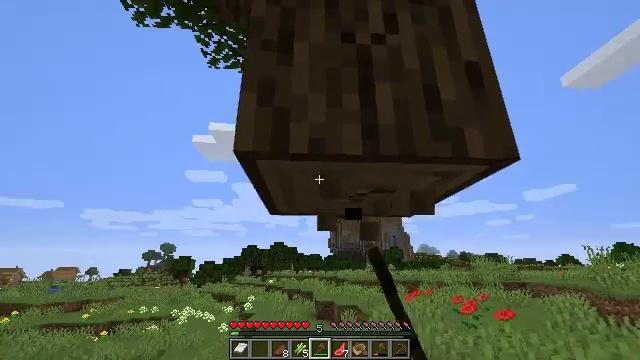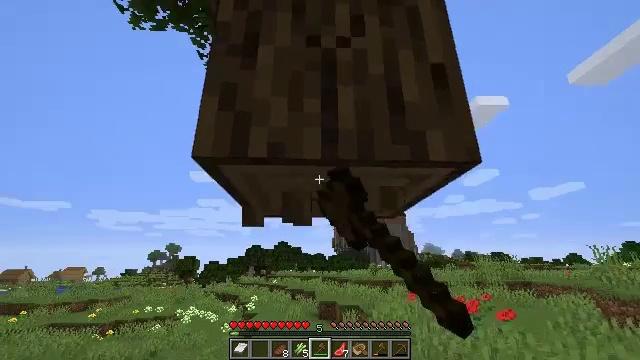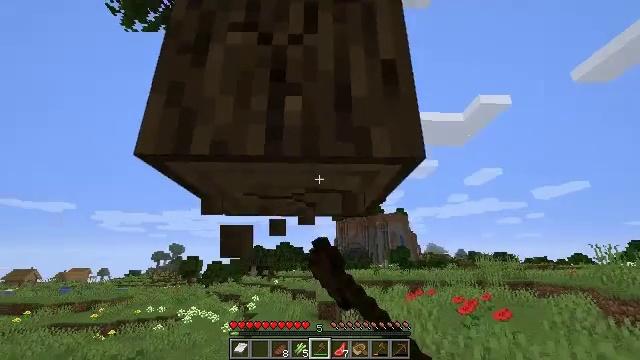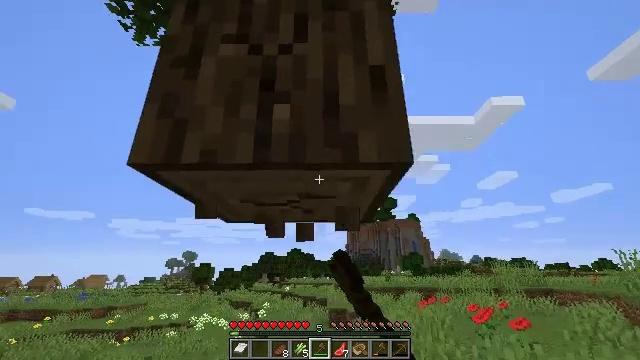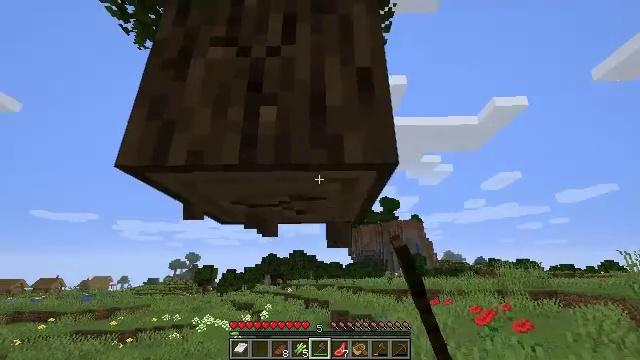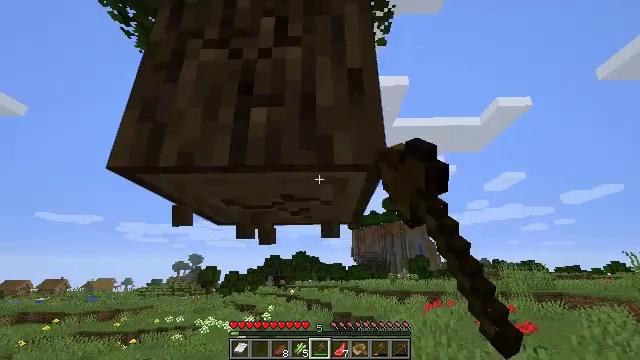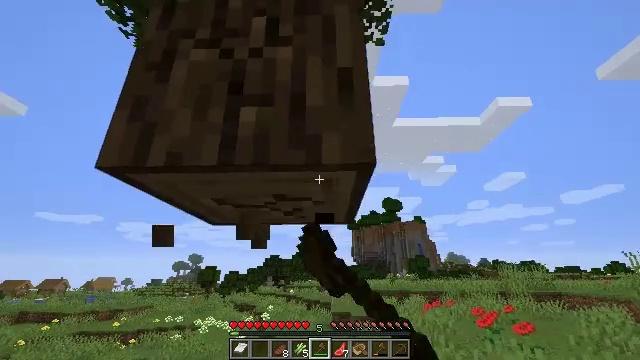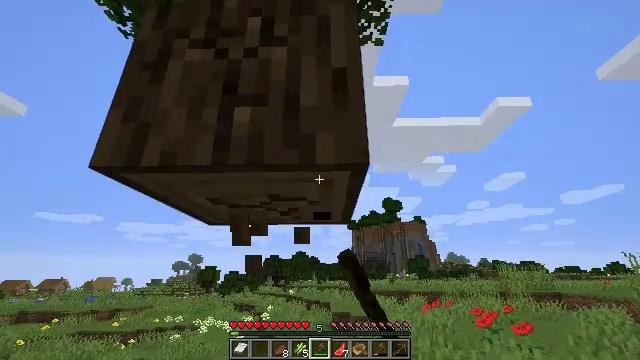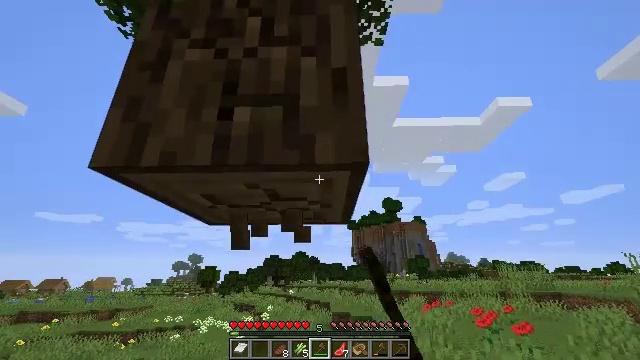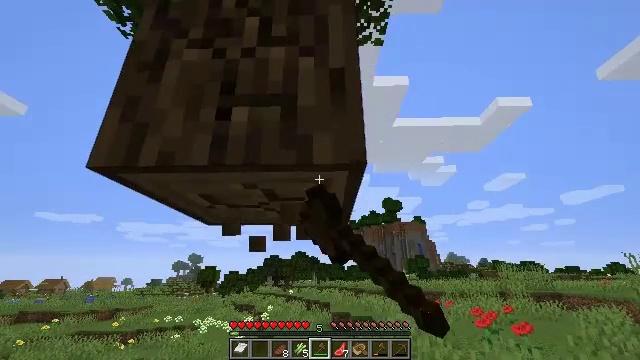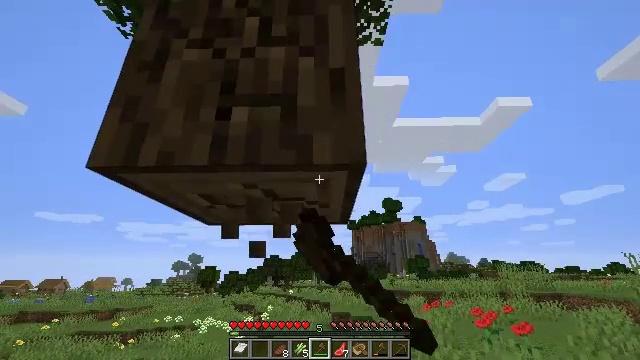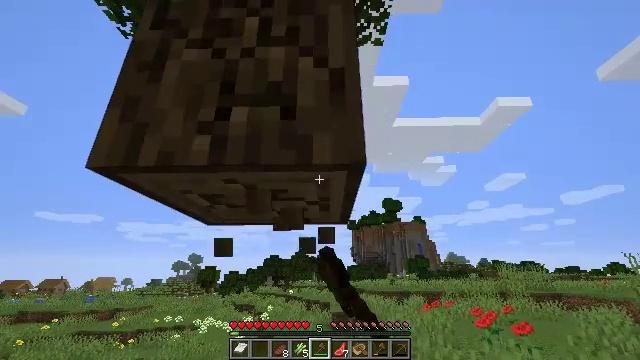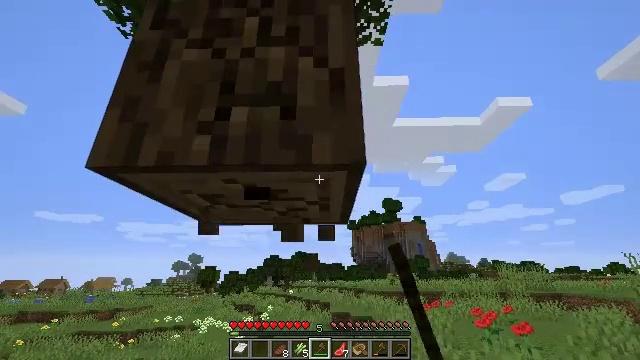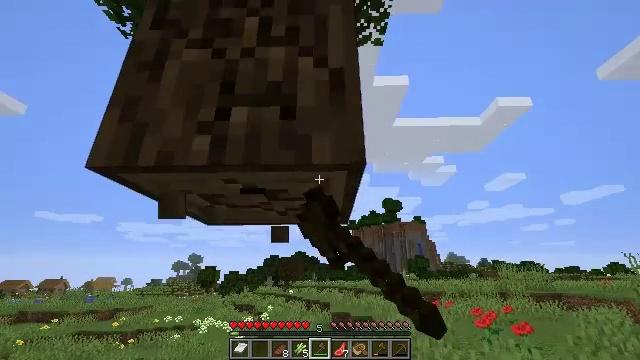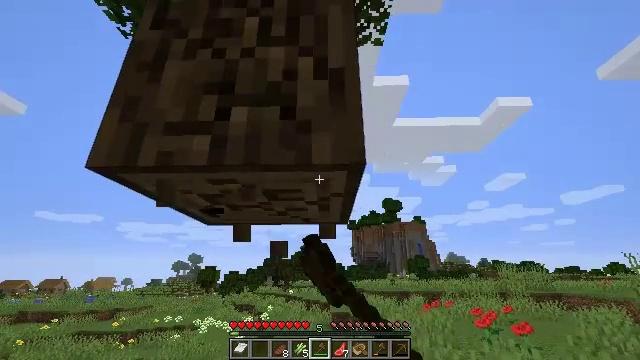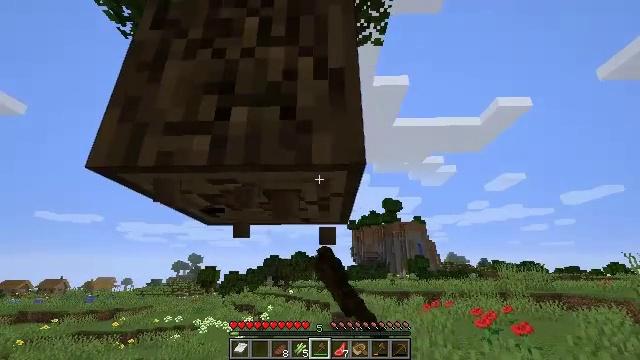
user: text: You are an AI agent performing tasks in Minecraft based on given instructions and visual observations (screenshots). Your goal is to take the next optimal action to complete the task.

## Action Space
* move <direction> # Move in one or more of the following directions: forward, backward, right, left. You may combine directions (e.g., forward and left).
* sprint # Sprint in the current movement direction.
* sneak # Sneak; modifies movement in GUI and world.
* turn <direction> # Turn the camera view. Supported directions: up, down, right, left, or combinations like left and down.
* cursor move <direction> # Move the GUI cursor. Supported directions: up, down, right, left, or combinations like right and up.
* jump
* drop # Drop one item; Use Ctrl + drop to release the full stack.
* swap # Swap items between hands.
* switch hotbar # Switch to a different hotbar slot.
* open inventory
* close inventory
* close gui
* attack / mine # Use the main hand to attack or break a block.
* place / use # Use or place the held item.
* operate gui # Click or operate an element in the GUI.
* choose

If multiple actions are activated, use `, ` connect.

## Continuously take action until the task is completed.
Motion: motion action
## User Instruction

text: Break the tree to get oak logs.
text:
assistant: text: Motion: move right, attack / mine
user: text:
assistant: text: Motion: move right, attack / mine
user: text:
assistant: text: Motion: turn left and up, attack / mine
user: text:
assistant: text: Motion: attack / mine
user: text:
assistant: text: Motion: attack / mine
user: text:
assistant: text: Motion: attack / mine
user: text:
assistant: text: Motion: attack / mine
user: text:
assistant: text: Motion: attack / mine
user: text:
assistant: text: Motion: attack / mine
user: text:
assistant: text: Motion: attack / mine
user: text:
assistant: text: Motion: attack / mine
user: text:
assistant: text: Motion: attack / mine
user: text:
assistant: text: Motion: attack / mine
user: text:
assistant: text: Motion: attack / mine
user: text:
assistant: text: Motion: attack / mine
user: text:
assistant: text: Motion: attack / mine
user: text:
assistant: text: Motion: attack / mine
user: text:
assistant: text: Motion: attack / mine
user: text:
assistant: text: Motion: attack / mine
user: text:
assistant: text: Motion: attack / mine
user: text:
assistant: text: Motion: attack / mine
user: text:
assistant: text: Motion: attack / mine
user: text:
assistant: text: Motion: attack / mine
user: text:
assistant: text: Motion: attack / mine
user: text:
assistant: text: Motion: attack / mine
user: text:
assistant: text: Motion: attack / mine
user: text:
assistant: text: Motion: attack / mine
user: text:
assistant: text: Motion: attack / mine
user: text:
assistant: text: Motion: attack / mine
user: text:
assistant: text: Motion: attack / mine